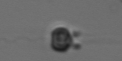
Label: Apedinella